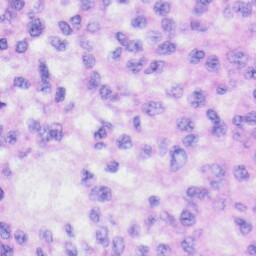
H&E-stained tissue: Liver